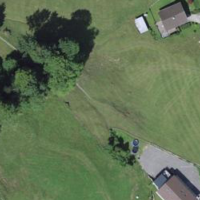
EUNIS habitat code: 24
Species observed at this site:
Leptinotarsa decemlineata